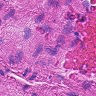
Metastatic tissue present: no